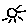
Label: sun